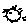
Label: sun